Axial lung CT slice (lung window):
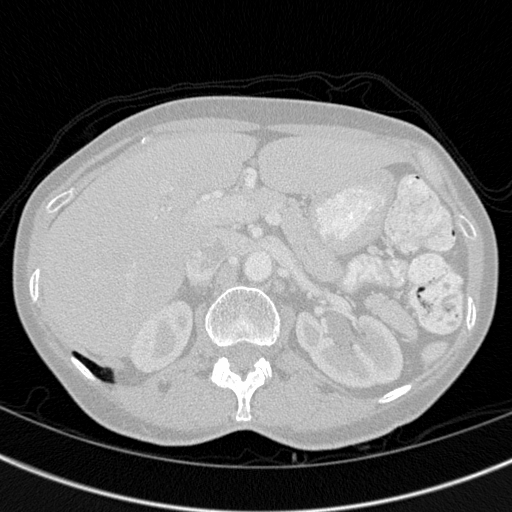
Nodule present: no